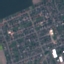
Label: Residential